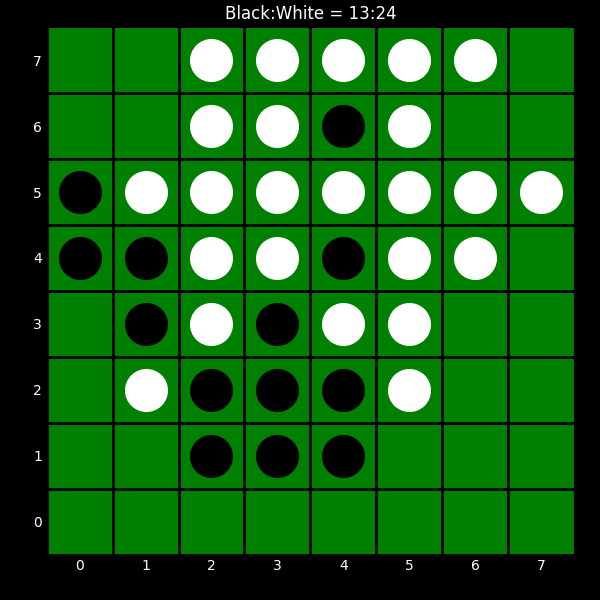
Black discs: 13
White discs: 24